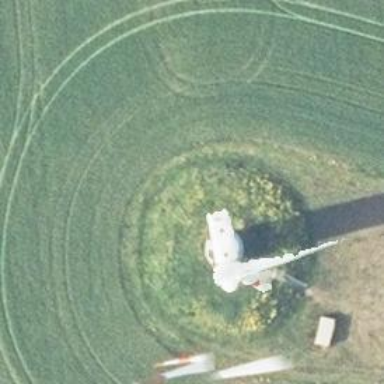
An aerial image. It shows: Wind generator in the form of horizontal axis wind turbine.